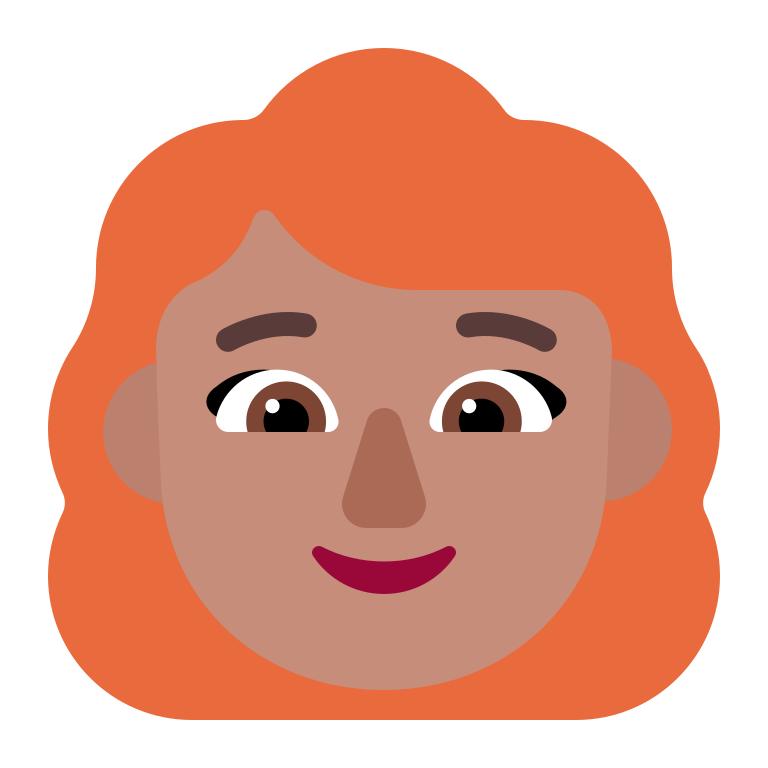
woman red hair flat